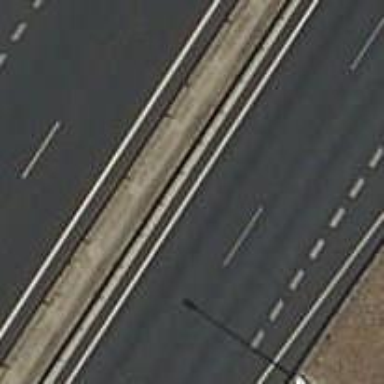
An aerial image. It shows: Motorway.